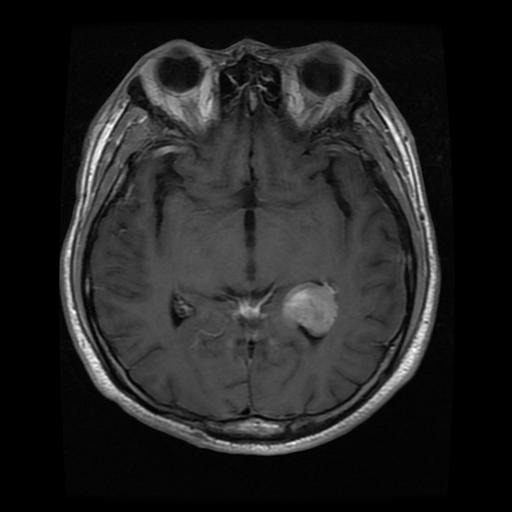
Label: meningioma